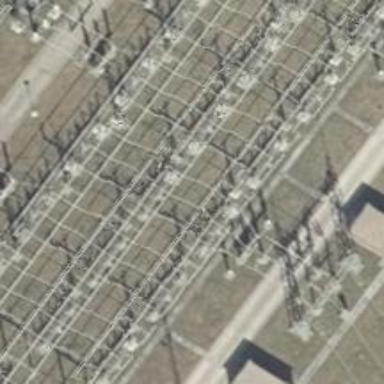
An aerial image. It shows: Outdoor switch with 3 cables.